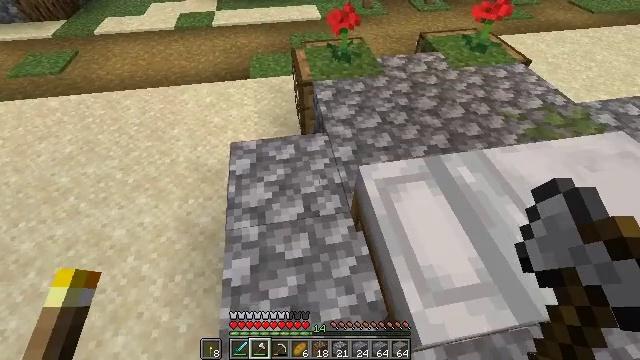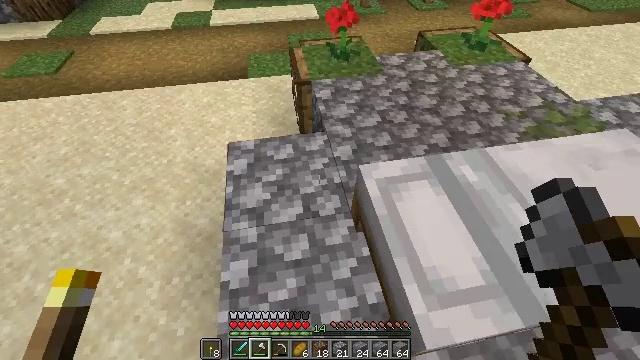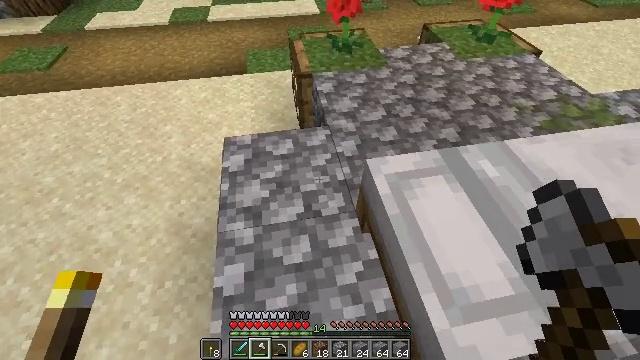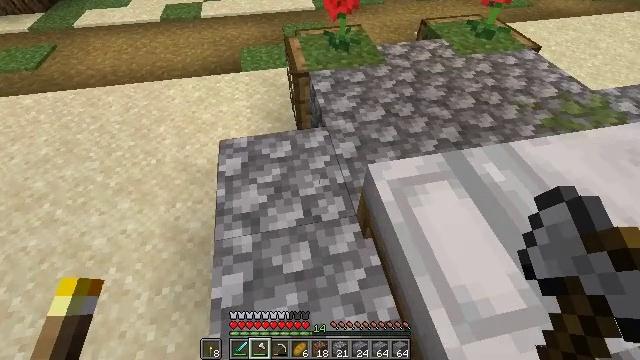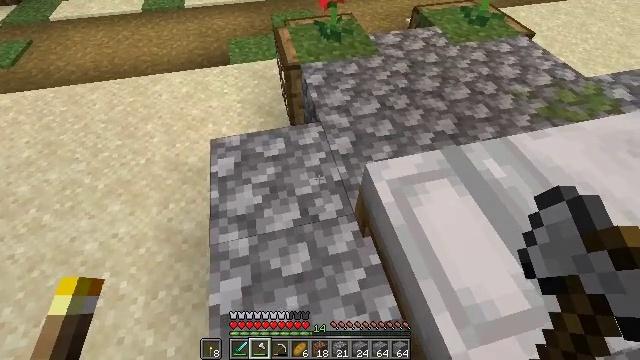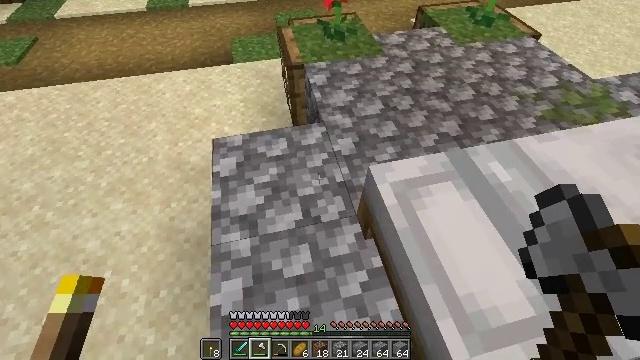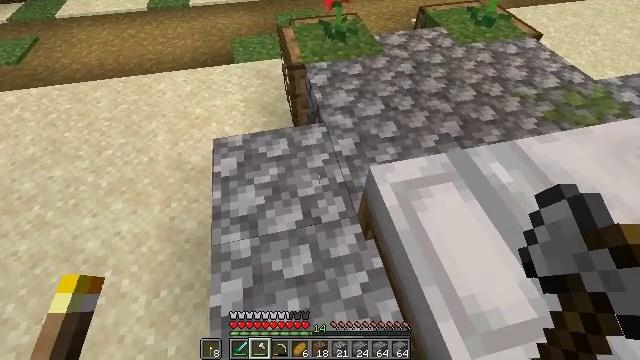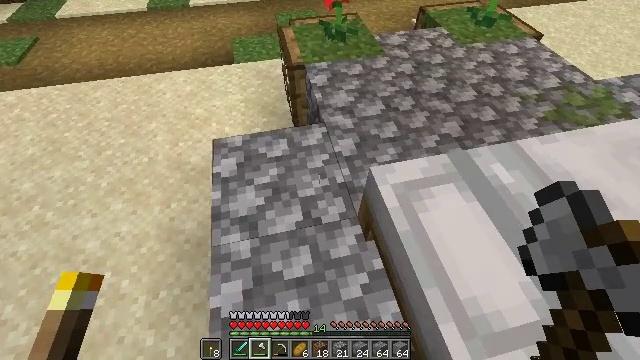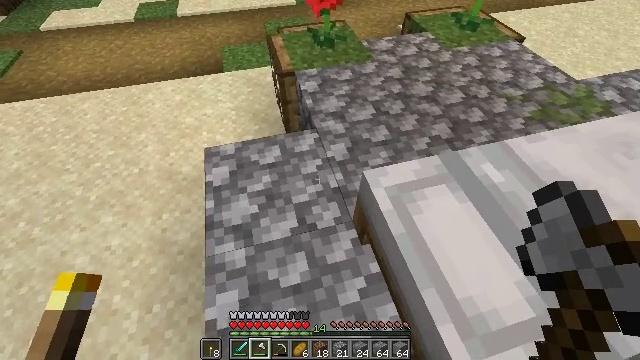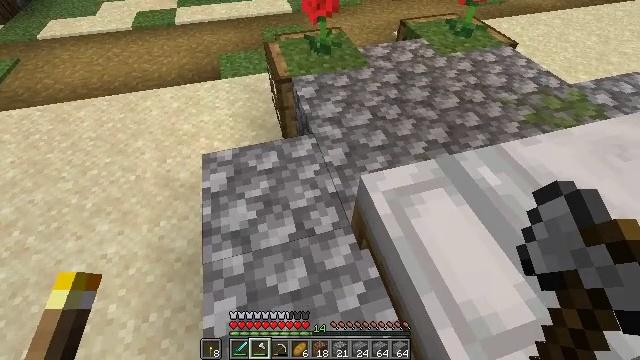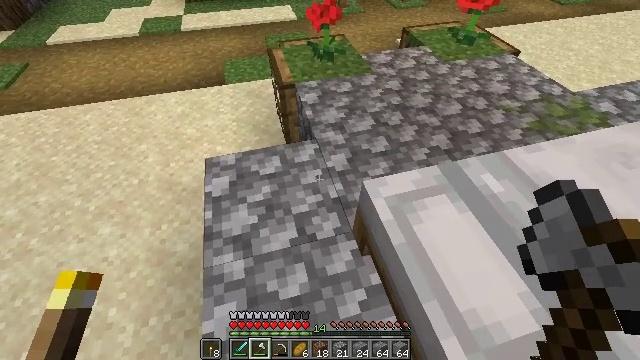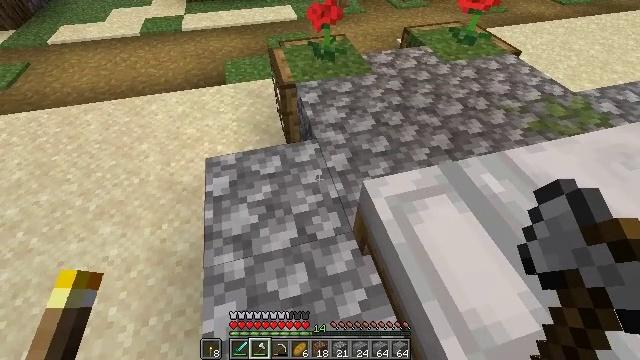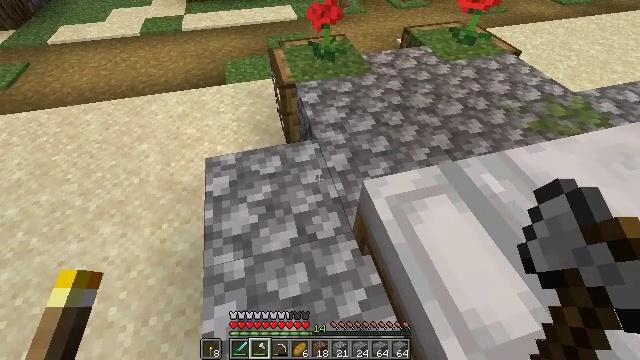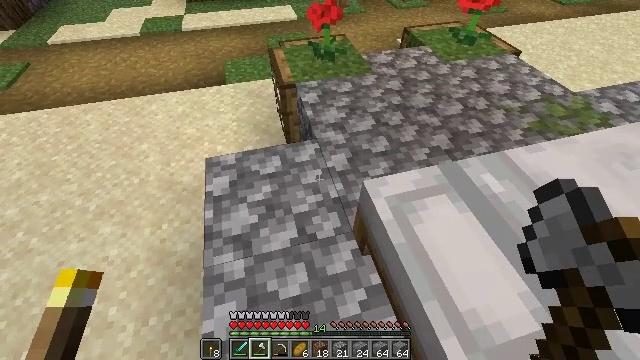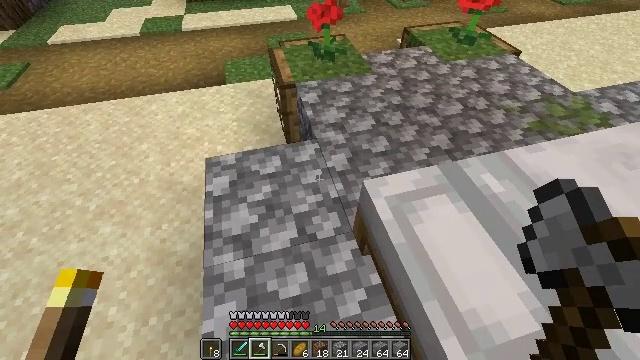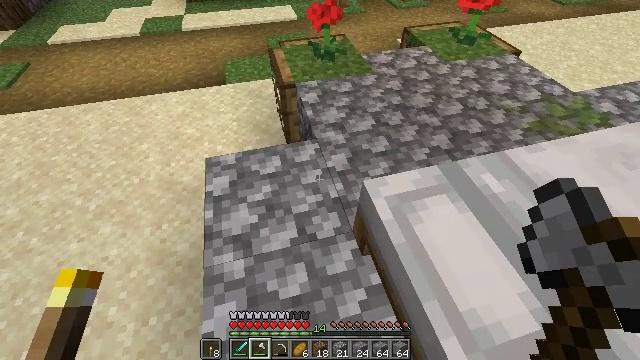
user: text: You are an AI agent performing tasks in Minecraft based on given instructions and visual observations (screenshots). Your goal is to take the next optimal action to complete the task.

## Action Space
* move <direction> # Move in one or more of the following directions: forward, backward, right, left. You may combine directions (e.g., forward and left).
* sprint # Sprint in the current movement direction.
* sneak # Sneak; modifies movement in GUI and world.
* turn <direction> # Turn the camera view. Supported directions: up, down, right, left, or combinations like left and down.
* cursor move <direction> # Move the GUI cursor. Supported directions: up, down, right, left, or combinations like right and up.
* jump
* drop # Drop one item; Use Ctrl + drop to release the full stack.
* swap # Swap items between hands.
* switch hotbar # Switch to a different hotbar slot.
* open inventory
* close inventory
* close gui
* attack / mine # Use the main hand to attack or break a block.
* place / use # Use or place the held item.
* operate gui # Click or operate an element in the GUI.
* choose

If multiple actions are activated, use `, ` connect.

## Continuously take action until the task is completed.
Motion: motion action
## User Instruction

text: Collect the oak trapdoor for re-use.
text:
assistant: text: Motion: no_op
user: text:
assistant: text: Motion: no_op
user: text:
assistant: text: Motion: turn right
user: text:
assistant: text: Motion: turn right and down
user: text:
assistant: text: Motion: no_op
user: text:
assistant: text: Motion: no_op
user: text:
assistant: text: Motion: no_op
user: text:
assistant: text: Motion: turn right and up
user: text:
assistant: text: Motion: turn up
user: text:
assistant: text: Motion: turn up
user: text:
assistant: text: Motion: no_op
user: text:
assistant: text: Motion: no_op
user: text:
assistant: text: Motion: no_op
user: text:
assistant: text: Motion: no_op
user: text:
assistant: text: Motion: no_op
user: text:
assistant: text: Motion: no_op
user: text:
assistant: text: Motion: no_op
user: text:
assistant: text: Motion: no_op
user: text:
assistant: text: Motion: no_op
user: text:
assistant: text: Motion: no_op
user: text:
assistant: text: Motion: no_op
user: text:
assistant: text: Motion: no_op
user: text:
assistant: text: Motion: no_op
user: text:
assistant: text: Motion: no_op
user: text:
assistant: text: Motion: no_op
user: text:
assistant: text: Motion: no_op
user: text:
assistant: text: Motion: no_op
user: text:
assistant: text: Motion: no_op
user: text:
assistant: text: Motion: no_op
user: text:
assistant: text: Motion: no_op